Question: Hi, Currently, I'm busy with my one of the project having the concept
of Dynamic UI like Pinterest
I need the UI like above image . For this, I have used 'UICollectionView' and tried to give dynamic height
for each and every cell. I couldn't get any success to achieve UI like
this. I had also used some customized 'UICollectionView' namely
"'PSCollectionView'", "'PSTCollectionView'" etc..
In all examples, I found one common thing regarding images and their
height. They all fetches images from local source and stores the
height of images in local storage or directly fetches the height from
the images where I need to fetch images from Web-server using 'NSURL'
and then I can give the height to each and every cell.. But how can I
do this? Any idea about this ... Please let me know if you have any
proper solution.
Reference images are given below.

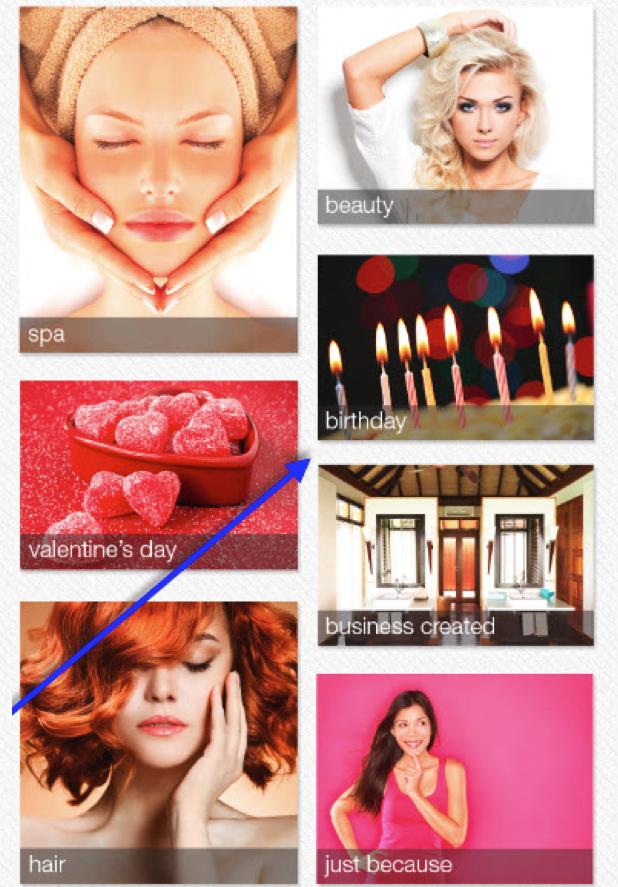
Answer: I would like to go with this approach for my existing project having dynamic images and one more thing you will get fastest response.
'''
-(void)fillSizeArray
{
for (int i=0; i<[self.arrGCCategory count]; i++)
{
NSNumber *width = [NSNumber numberWithFloat:200];
NSNumber *height = [NSNumber numberWithFloat:200];
NSString *urlString = [[self.arrGCCategory objectAtIndex:i] valueForKey:@"Photo"];
NSURL *imageFileURL = [NSURL URLWithString:urlString];
CGImageSourceRef imageSource = CGImageSourceCreateWithURL((__bridge CFURLRef)imageFileURL, NULL);
if (imageSource) {
NSDictionary *options = [NSDictionary dictionaryWithObjectsAndKeys: [NSNumber numberWithBool:NO], (NSString *)kCGImageSourceShouldCache, nil];
CFDictionaryRef imageProperties = CGImageSourceCopyPropertiesAtIndex(imageSource, 0, (__bridge CFDictionaryRef)options);
if (imageProperties) {
width = (NSNumber *)CFDictionaryGetValue(imageProperties, kCGImagePropertyPixelWidth);
height = (NSNumber *)CFDictionaryGetValue(imageProperties, kCGImagePropertyPixelHeight);
NSLog(@"Image dimensions: %@ x %@ px", width, height);
CFRelease(imageProperties);
}
}
CGSize size = CGSizeMake([width floatValue], [height floatValue]);
[self.cellHeights addObject:[NSValue valueWithCGSize:size]];
}
}
#pragma mark - CHTCollectionViewDelegateWaterfallLayout
- (CGSize)collectionView:(UICollectionView *)collectionView layout:(UICollectionViewLayout *)collectionViewLayout sizeForItemAtIndexPath:(NSIndexPath *)indexPath
{
CGSize size = [[self.cellHeights objectAtIndex:indexPath.row] CGSizeValue];
return size;
}
'''